Question:
I can set the devider color for the children using childDivider attribute (black in this example). But, I don't see any way to set the color of the divider between the collapsed groups. System seems to be showing a 1px white line.
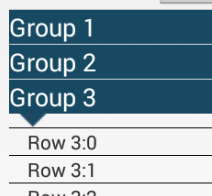
Answer: The color of the divider line when a group is closed can be set via:
'''
android:divider
'''
The color of the divider lines when a group is opened aka. the child is visible can be set via:
'''
android:childDivider
'''